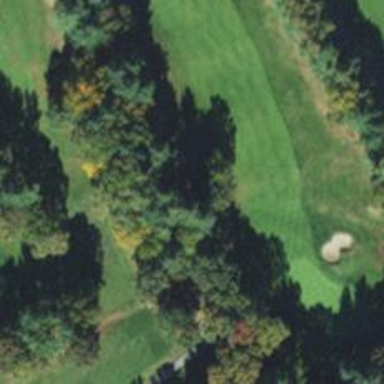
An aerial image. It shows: Path for both roads and golfers.